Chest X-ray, PA view. Patient: 57 years old, sex F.
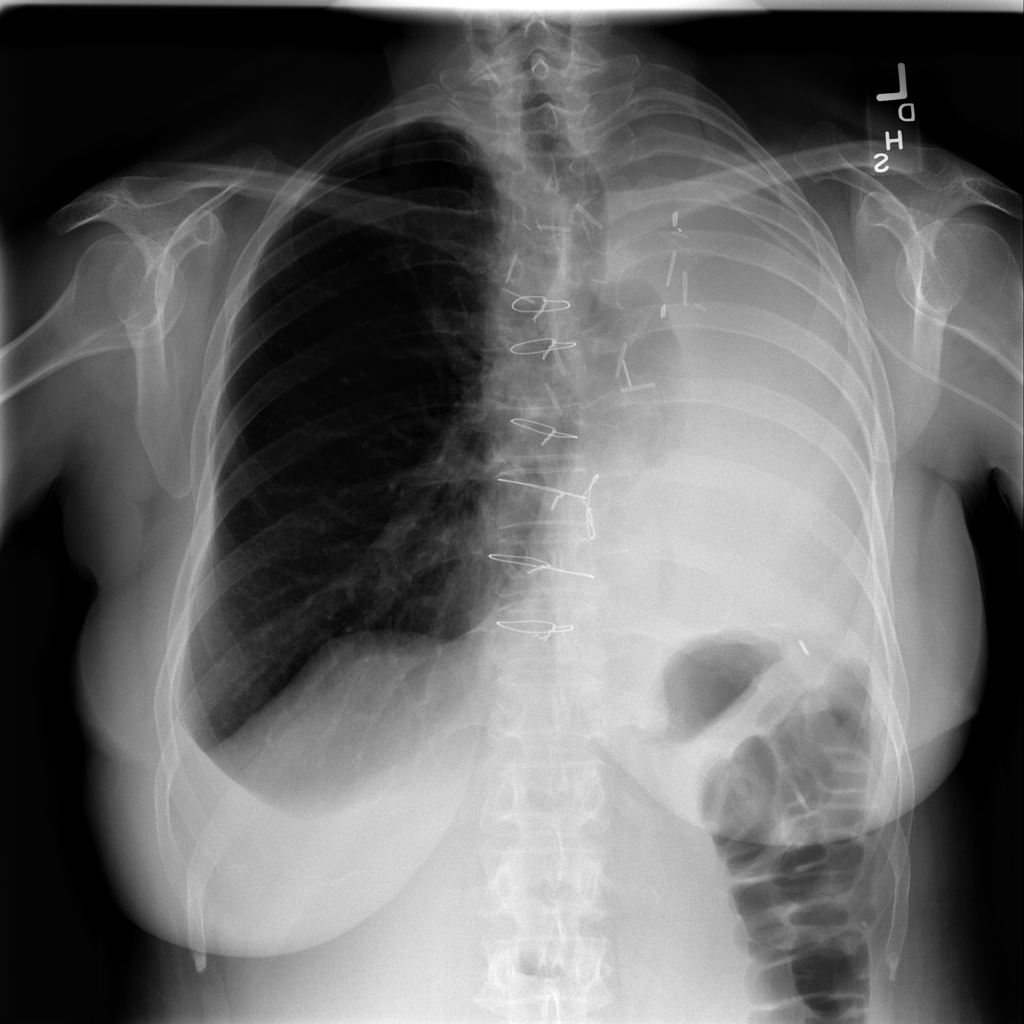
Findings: No Finding